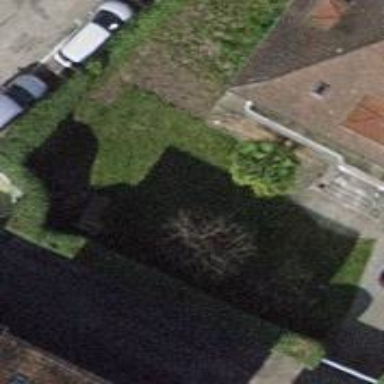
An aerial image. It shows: Garden with deciduous broadleaved trees.